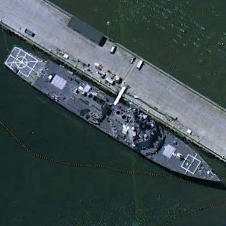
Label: destroyer